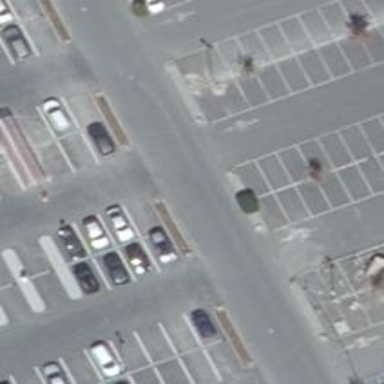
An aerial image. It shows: Road serving as parking aisle.